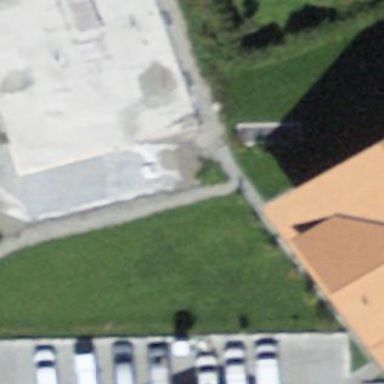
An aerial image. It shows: Building.